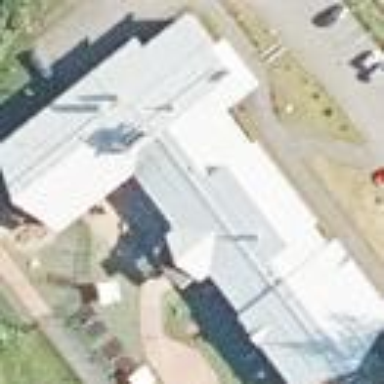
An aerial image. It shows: Kindergarten building.